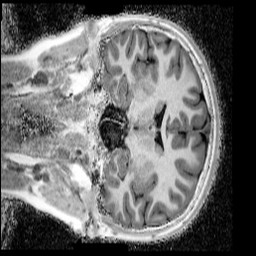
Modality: UNIT1_denoised
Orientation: coronal
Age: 13
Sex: female
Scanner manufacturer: siemens
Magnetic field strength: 3 T
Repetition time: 4 s
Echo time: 0.00299 s